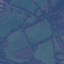
Land use / land cover: Pasture